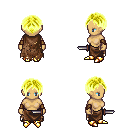
a pixel art fantasy rpg character, female body template, human, tanned skin, brown tattered cape, robe skirt, gold parted hairstyle, leather bracers, gold boots, dagger, four views (front, back, left, right), 2x2 character sprite sheet, small pixel art, hard edges, no anti-aliasing